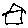
Label: house